Question: I create my website with a wordpress template. I try to use a widget for showing products. but it widget shows with none item, I review it's HTML codes and I see that all items are in HTML source codes and Firebug show that in CSS of it is 'display:block;'
it widget have ,
I disable javascripts and wasn't useful.

my website url: <URL>
it's in '<div class="sidebar-widget home-sidebar-widget products slider-container" id="products-widget-2">'
please help me
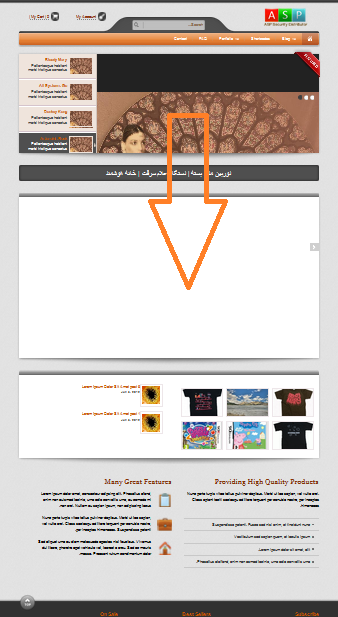
Answer: remove the 'position:relative' from '.slider .items'
'''
.slider .items {
/* position: relative;*/
}
'''
I think this will solve your issue.